【题型】解答题　【知识点】解析几何　【难度】hard
已知曲线$C:(3-2m^2)x^2-4my^2=4(m\in R)$。

(1) 若曲线$C$为双曲线，且渐近线方程为$y=\pm\frac{\sqrt{3}}{3}x$，求曲线$C$的离心率；

(2) 若曲线$C$为椭圆，且$P\left(1,\frac{\sqrt{3}}{2}\right)$在曲线$C$上。过原点且斜率存在的直线$l_1$和直线$l_2$($l_1$与$l_2$不重合)与椭圆$C$分别交于$A$，$B$两点和$M$，$N$两点，且点$P$满足到直线$l_1$和$l_2$的距离都等于$\frac{2\sqrt{5}}{5}$，求直线$l_1$和$l_2$的斜率之积。

(3) 若$m=-1$，过点$A(0,-1)$的直线与直线$y=-2$交于点$M$，与椭圆交于$B$，点$B$关于原点的对称点为$C$，直线$AC$交直线$y=-2$交于点$N$，求$|MN|$的最小值。

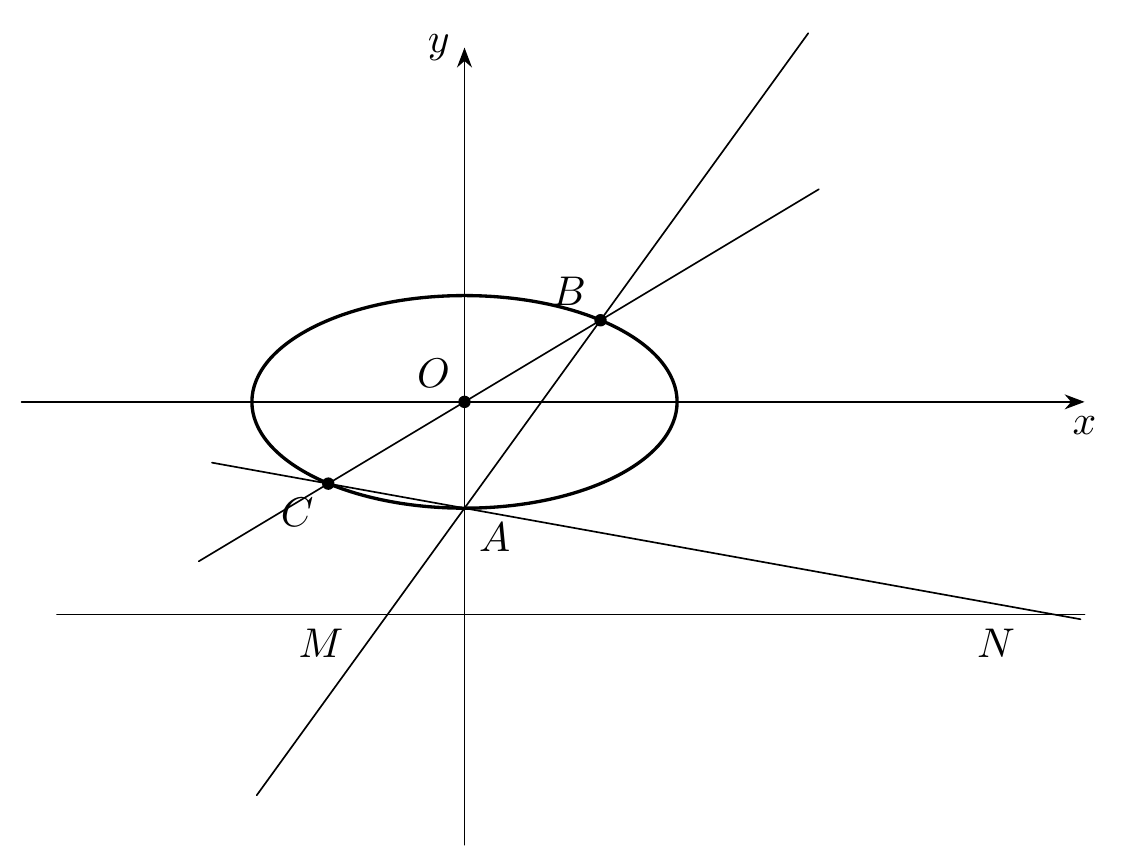
【解答】
\textbf{【分析】}
(1) 分焦点在$x$轴、$y$轴两种情况讨论，分别求出离心率；

(2) 将点$P\left(1,\frac{\sqrt{3}}{2}\right)$代入方程，求出$m$的值，即可求出曲线方程，设直线$l_1$的方程为$y=k_1x$，直线$l_2$的方程为$y=k_2x(k_1\neq k_2)$，设$P(x_0,y_0)$，利用点到直线的距离公式得到$k_1$，$k_2$是一元二次方程$(5x_0^2-4)k^2-10x_0y_0k+5y_0^2-4=0$的两实数根，利用韦达定理计算可得；

(3) 首先得到椭圆方程，设出直线$AM$的方程，联立方程，求得点$B$，$M$的坐标，根据对称性得到点$C$的坐标，从而得到直线$AC$的方程，令$y=-2$，求出点$N$的坐标，得到$|MN|$的表达式，再根据均值不等式进行求解即可。

\vspace{1em}
\textbf{【解答】}
解：(1) 因为曲线$C:(3-2m^2)x^2-4my^2=4(m\in R)$为双曲线，

若焦点在$x$轴，则$\frac{x^2}{\frac{4}{3-2m^2}}-\frac{y^2}{\frac{1}{m}}=1$，又渐近线方程为$y=\pm\frac{\sqrt{3}}{3}x$，

则$\frac{\frac{1}{m}}{\frac{4}{3-2m^2}}=\frac{1}{3}$，即$6m^2+4m-9=0$，解得$m=\frac{-2+\sqrt{58}}{6}$或$m=\frac{-2-\sqrt{58}}{6}$（舍去），

此时曲线$C$的离心率$e=\sqrt{1+\left(\frac{\sqrt{3}}{3}\right)^2}=\frac{2\sqrt{3}}{3}$；

若焦点在$y$轴上，则$\frac{y^2}{-\frac{1}{m}}-\frac{x^2}{-\frac{4}{3-2m^2}}=1$，又渐近线方程为$y=\pm\frac{\sqrt{3}}{3}x$，

则$\frac{-\frac{1}{m}}{-\frac{4}{3-2m^2}}=\frac{1}{3}$，即$6m^2+4m-9=0$，解得$m=\frac{-2+\sqrt{58}}{6}$（舍去）或$m=\frac{-2-\sqrt{58}}{6}$，

此时曲线$C$的离心率$e=\sqrt{1+(\sqrt{3})^2}=2$。

综上可得曲线$C$的离心率为$\frac{2\sqrt{3}}{3}$或$2$。

---

(2) 依题意$(3-2m^2)\times1^2-4m\times\left(\frac{\sqrt{3}}{2}\right)^2=4$，解得$m=-1$或$m=-\frac{1}{2}$，

当$m=-1$时，曲线$C:\frac{x^2}{4}+y^2=1$，符合题意；

当$m=-\frac{1}{2}$时，曲线$C:\frac{x^2}{\frac{8}{5}}+\frac{y^2}{2}=1$，符合题意；

设直线$l_1$的方程为$y=k_1x$，直线$l_2$的方程为$y=k_2x(k_1\neq k_2)$，设$P(x_0,y_0)$，

则根据点到直线的距离公式可得$\frac{|k_1x_0-y_0|}{\sqrt{1+k_1^2}}=\frac{2\sqrt{5}}{5}$，

化简得$(5x_0^2-4)k_1^2-10x_0y_0k_1+5y_0^2-4=0$，

同理可得$(5x_0^2-4)k_2^2-10x_0y_0k_2+5y_0^2-4=0$，

所以$k_1,k_2$是一元二次方程$(5x_0^2-4)k^2-10x_0y_0k+5y_0^2-4=0$的两实数根，

$\triangle>0$，则有$k_1k_2=\frac{5y_0^2-4}{5x_0^2-4}$，

又点$P\left(1,\frac{\sqrt{3}}{2}\right)$，所以$k_1k_2=\frac{5\times\left(\frac{\sqrt{3}}{2}\right)^2-4}{5\times1^2-4}=-\frac{5}{4}$。

---

(3) 当$m=-1$时，曲线$C:\frac{x^2}{4}+y^2=1$，不妨设直线$AB$的方程为$y=kx-1(k\neq0)$，

联立$\begin{cases}y=kx-1\\\frac{x^2}{4}+y^2=1\end{cases}$，消去$y$并整理得$(1+4k^2)x^2-8kx=0$，

解得$x_B=\frac{8k}{1+4k^2}$，则$y_B=kx_B-1=\frac{8k^2}{1+4k^2}-1=\frac{4k^2-1}{1+4k^2}$，

即$B\left(\frac{8k}{1+4k^2},\frac{4k^2-1}{1+4k^2}\right)$，

因为点$B$关于原点的对称点为$C$，所以$C\left(-\frac{8k}{1+4k^2},\frac{1-4k^2}{1+4k^2}\right)$，

此时$k_{AC}=\frac{\frac{1-4k^2}{1+4k^2}+1}{-\frac{8k}{1+4k^2}}=-\frac{1}{4k}$，所以直线$AC$的方程为$y=-\frac{x}{4k}-1$，

当$y=-2$时，解得$x=4k$，即$N(4k,-2)$，

又直线$AB:y=kx-1$与$y=-2$交于点$M$，令$y=-2$，得$x=-\frac{1}{k}$，即$M\left(-\frac{1}{k},-2\right)$，

所以$|MN|=\left|4k+\frac{1}{k}\right|$，

则$|MN|^2=16k^2+8+\frac{1}{k^2}$，

因为$k\neq0$，所以$16k^2>0$，$\frac{1}{k^2}>0$，

则$16k^2+\frac{1}{k^2}\geq2\sqrt{16k^2\cdot\frac{1}{k^2}}=8$，当且仅当$16k^2=\frac{1}{k^2}$，即$k=\pm\frac{1}{2}$时，等号成立，

所以当$k=\pm\frac{1}{2}$时，$|MN|^2$取得最小值，最小值为$16$。

故$|MN|$的最小值为$4$。

\vspace{1em}
\textbf{【点评】} 本题考查了直线与椭圆的综合，考查了分类讨论思想及方程思想，属于中档题。